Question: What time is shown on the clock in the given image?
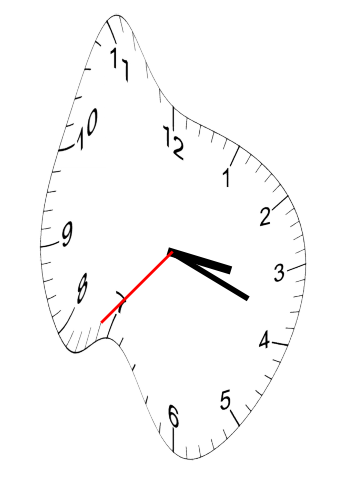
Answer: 03:18:37